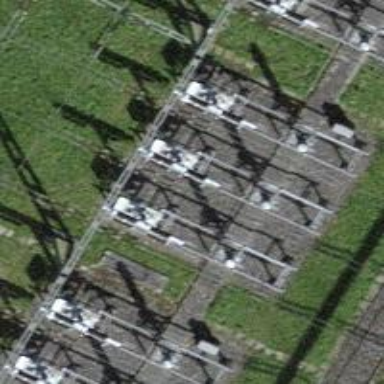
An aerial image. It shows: Insulator used in power systems.